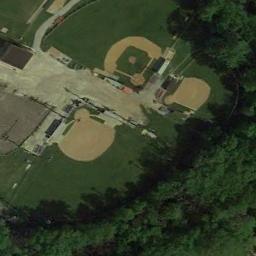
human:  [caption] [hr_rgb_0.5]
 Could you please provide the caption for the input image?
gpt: There are three baseball diamonds between an open place and many trees .

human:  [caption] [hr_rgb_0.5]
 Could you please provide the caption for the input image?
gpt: There are neat rows of houses near the baseball field .

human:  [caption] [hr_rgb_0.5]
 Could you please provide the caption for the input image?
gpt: Three baseball diamonds of different sizes surrounded by some trees and the open area around them .

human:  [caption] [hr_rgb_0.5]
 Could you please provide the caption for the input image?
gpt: There are three baseball diamonds in the wasteland surrounded by the forests and parking lot .

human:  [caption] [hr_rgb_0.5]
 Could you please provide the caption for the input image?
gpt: Many trees are beside the three baseball diamonds .